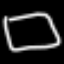
Label: square